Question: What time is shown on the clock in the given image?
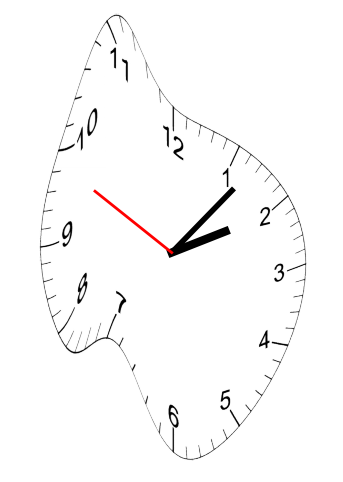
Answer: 02:06:49